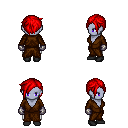
a pixel art fantasy rpg character, female body template, dark elf, purple skin, brown robe, white pants, red pixie cut hairstyle, metal gloves, black shoes, four views (front, back, left, right), 2x2 character sprite sheet, small pixel art, hard edges, no anti-aliasing